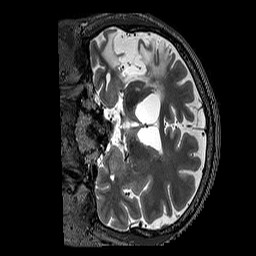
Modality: T2w
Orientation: coronal
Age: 47
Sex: male
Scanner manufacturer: siemens
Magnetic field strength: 3 T
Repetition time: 3.2 s
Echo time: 0.567 s